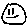
Label: smiley face